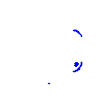
Particle: electron